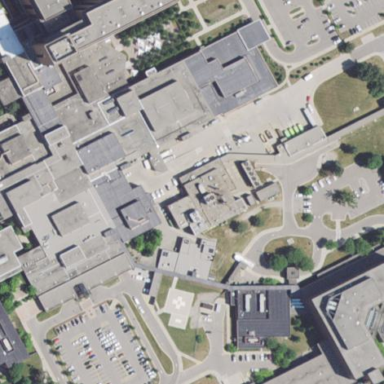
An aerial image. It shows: Hospital building.